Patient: sex F, age 77
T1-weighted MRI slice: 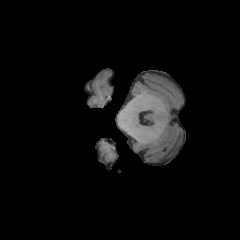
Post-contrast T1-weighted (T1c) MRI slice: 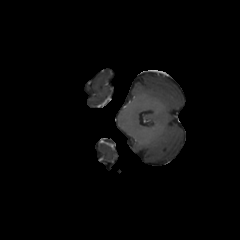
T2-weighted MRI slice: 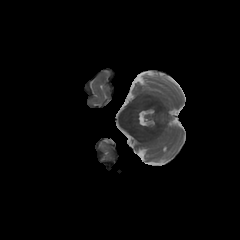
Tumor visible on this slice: no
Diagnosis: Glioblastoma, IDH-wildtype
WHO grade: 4